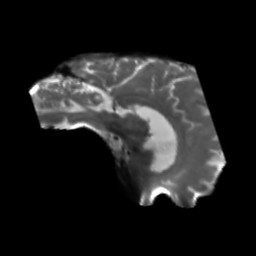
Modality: T2w
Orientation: sagittal
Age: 70
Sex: male
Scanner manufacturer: siemens
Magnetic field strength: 3 T
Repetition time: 5.25 s
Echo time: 0.08 s